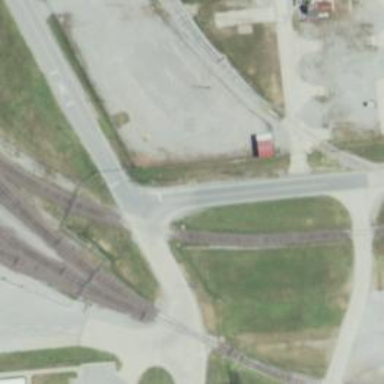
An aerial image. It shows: Railway level crossing.